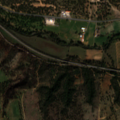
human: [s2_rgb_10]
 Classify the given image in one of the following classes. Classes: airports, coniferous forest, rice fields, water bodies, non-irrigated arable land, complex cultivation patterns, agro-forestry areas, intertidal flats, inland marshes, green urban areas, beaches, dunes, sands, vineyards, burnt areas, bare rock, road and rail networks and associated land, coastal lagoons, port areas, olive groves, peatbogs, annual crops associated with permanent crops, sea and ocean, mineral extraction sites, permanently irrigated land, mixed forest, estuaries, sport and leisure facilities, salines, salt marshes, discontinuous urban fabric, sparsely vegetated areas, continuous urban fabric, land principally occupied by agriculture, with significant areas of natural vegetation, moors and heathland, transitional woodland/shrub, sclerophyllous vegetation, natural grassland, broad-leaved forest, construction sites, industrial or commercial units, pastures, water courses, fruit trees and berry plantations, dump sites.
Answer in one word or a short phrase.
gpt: non-irrigated arable land, agro-forestry areas, transitional woodland/shrub